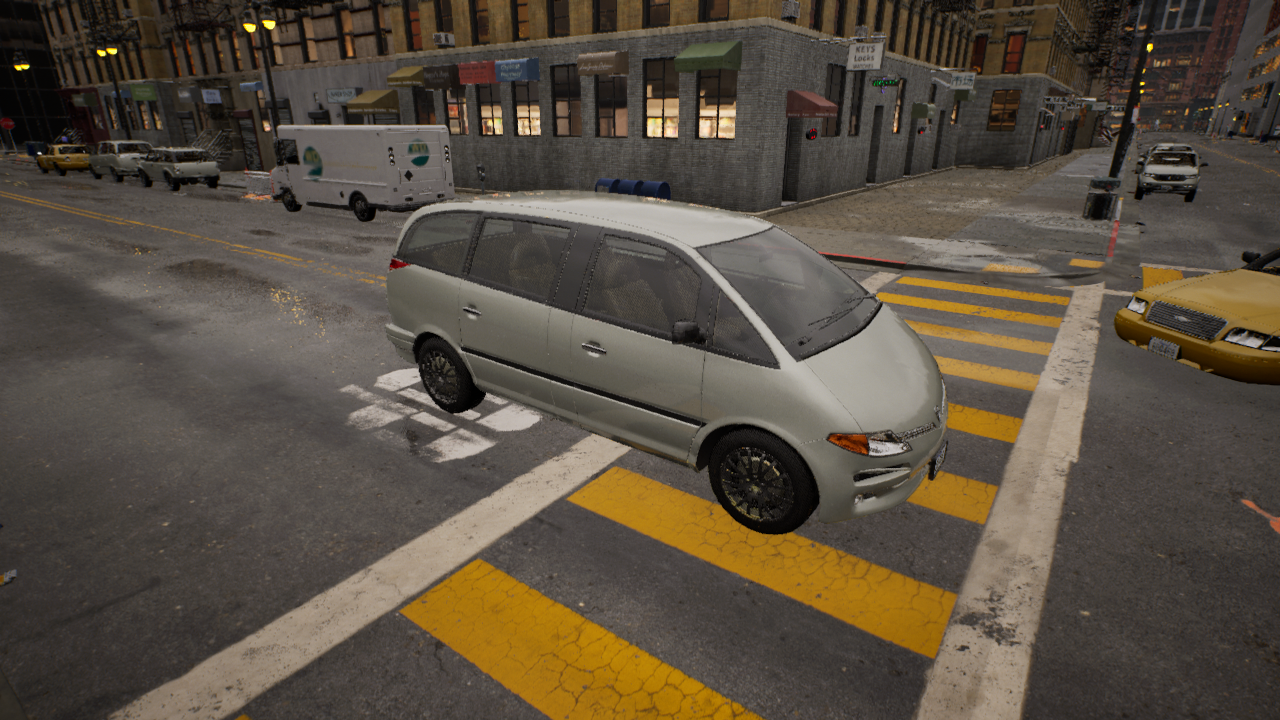
Venue: residential
Lighting: golden hour
Vehicle rig: minivan